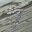
Label: 7